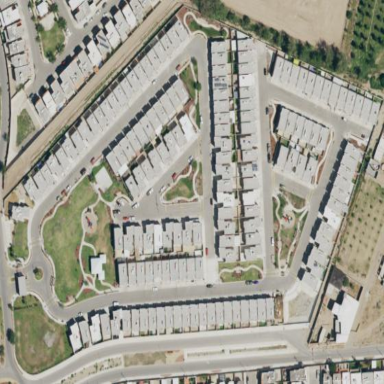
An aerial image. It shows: Residential area consisting of condominiums.